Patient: sex M, age 43
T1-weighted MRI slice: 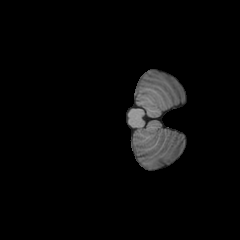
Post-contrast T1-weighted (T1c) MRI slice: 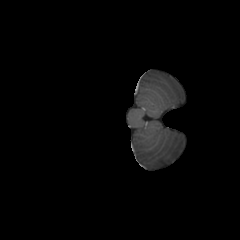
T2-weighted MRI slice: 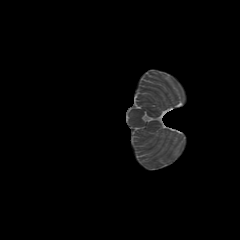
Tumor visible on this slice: no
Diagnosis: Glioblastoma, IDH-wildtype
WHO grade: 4